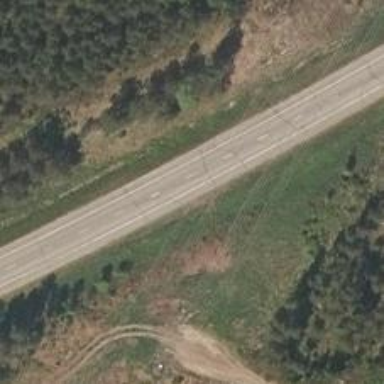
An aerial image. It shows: Asphalt motorroad.